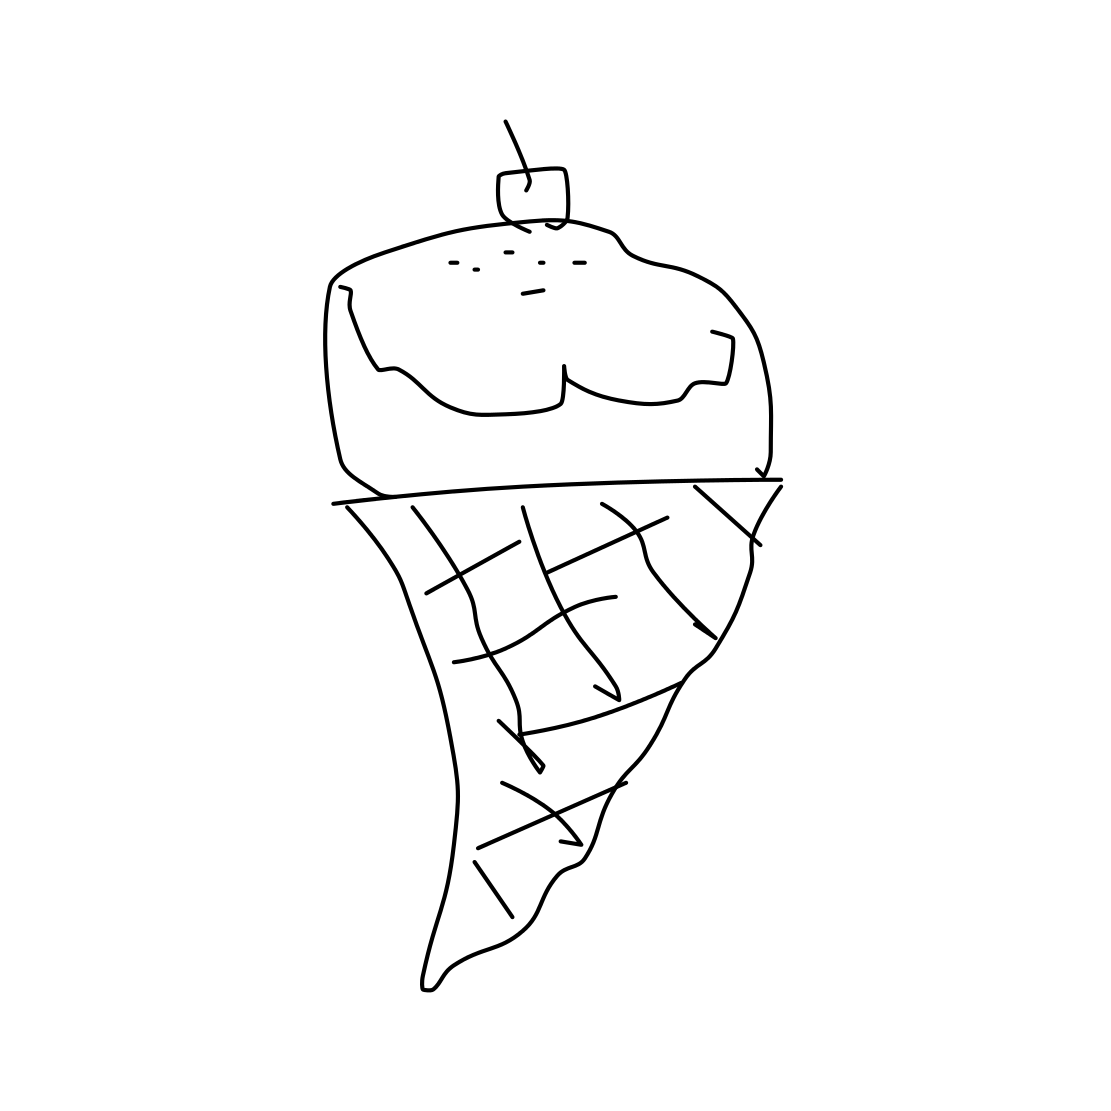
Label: ice-cream-cone